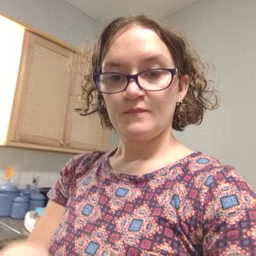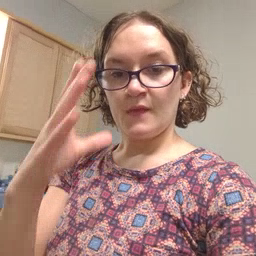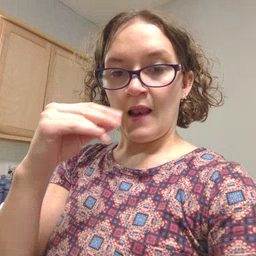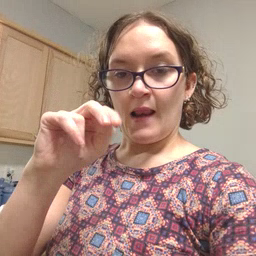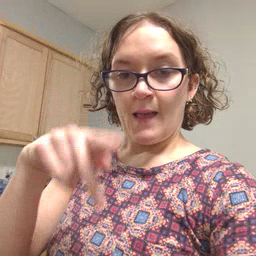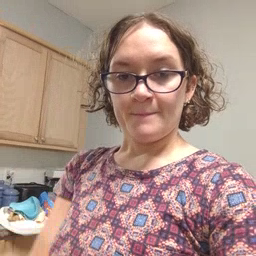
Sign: nap